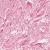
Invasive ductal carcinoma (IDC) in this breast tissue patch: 0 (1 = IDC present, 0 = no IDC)